Question: I am bit new this, can someone please help me to rectify this error. I am using sqllite:

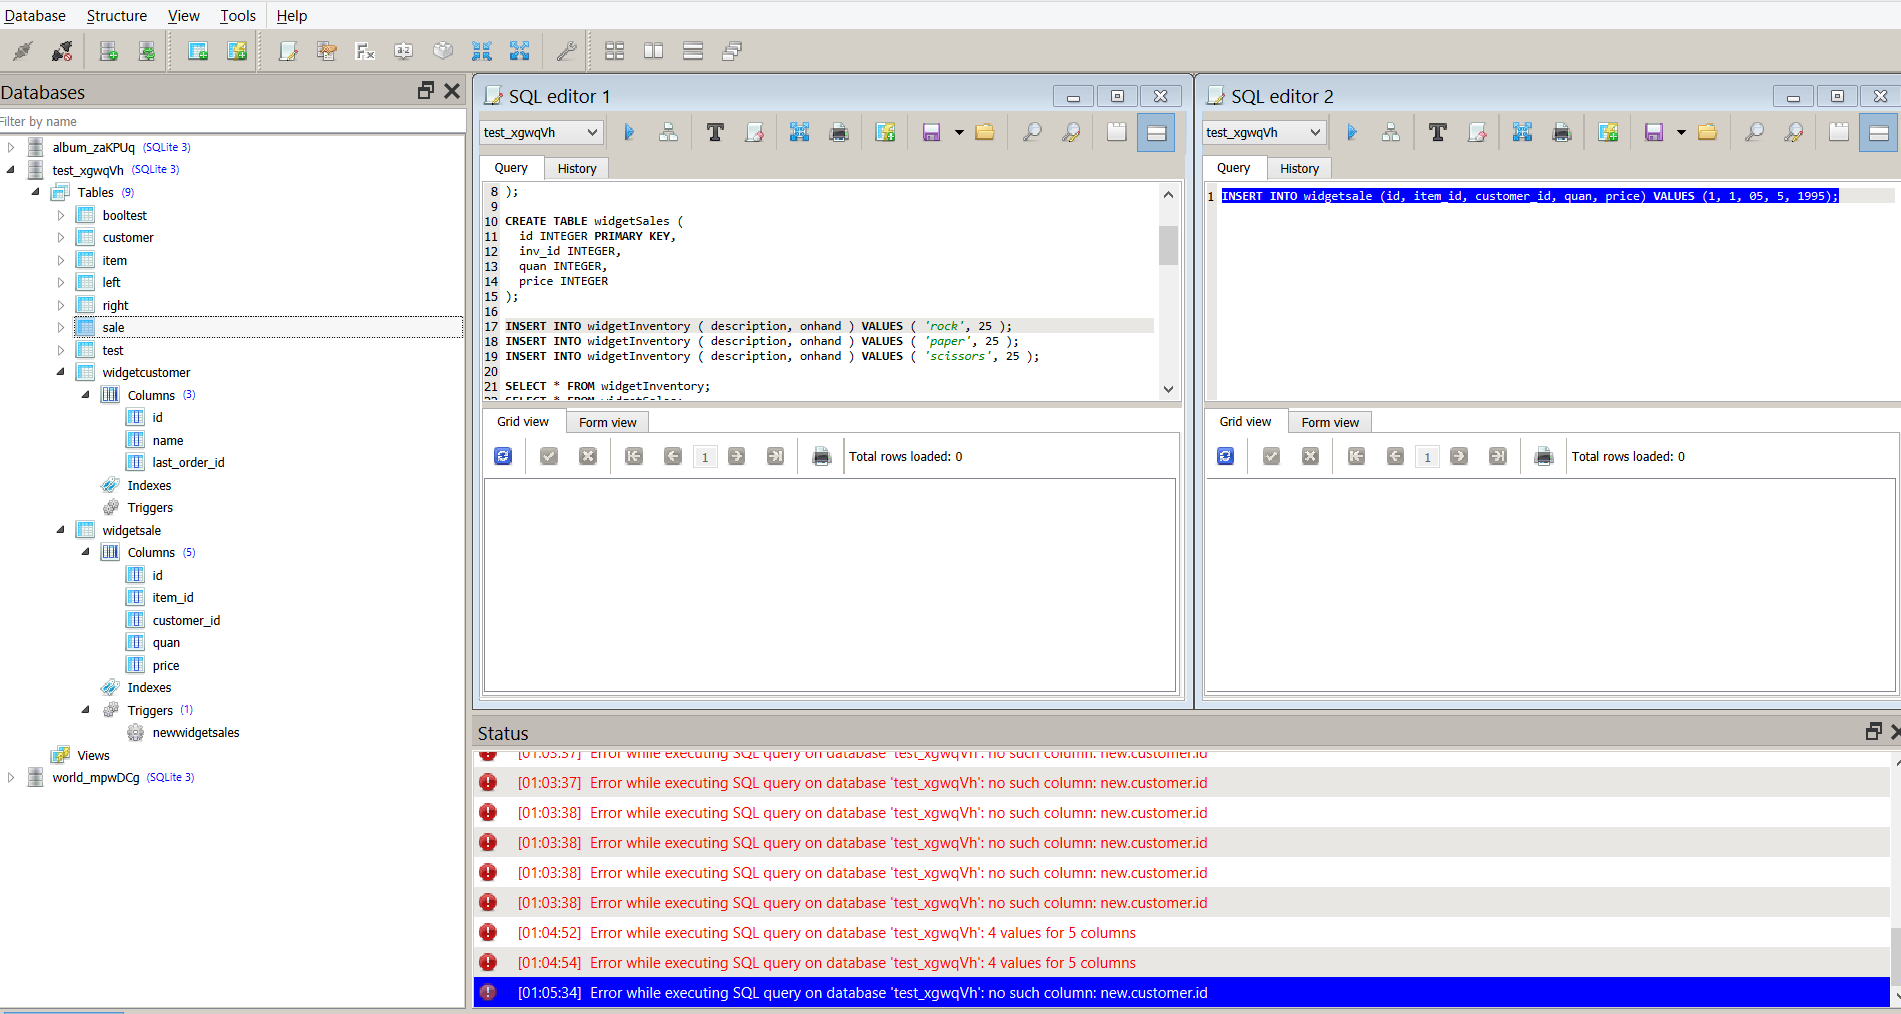
Answer: The table name in the INSERT is wrong. And the column list must match the values list.
Try INSERT correct table name (target columns) Values (vales for each column).
Additionally if you omit any columns the insert will fail unless they have defaults.